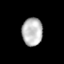
Tissue: lung
Cell type: Epithelial cells
Senescence score: 0.6326
Nuclear area (px): 563
Mean DAPI intensity: 186.828